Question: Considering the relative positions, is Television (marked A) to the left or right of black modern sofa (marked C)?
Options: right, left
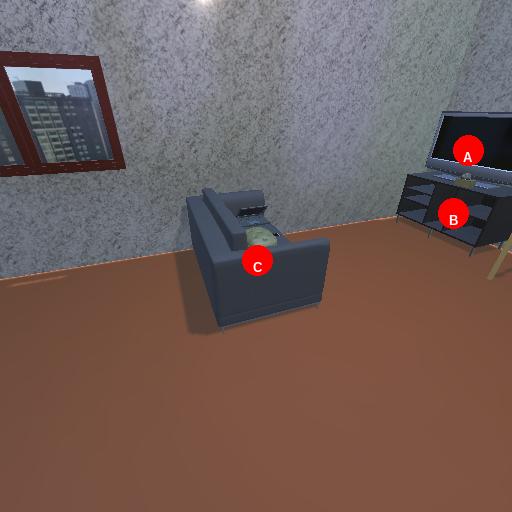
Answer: right